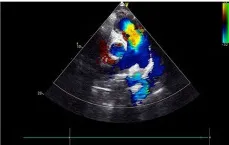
An enlargement of the PA and (C) its branches. PA, pulmonary artery; RPA, right pulmonary artery; LPA, left pulmonary artery; AO, aorta; RA, right atrium; RV, right ventricle; LA, left atrium; LV, left ventricle.
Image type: radiology (ultrasound)